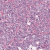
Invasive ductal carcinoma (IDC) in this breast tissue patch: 1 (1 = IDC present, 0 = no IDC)